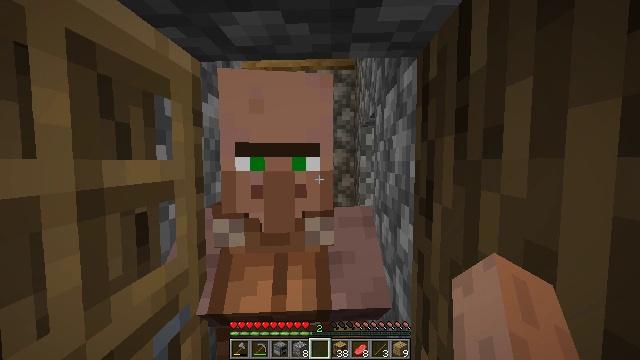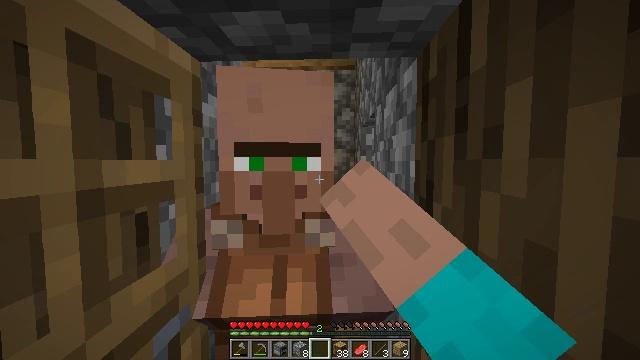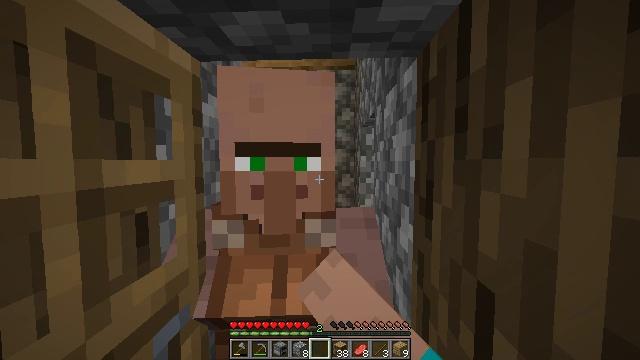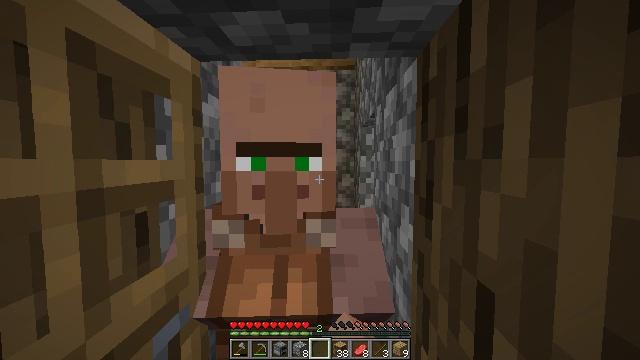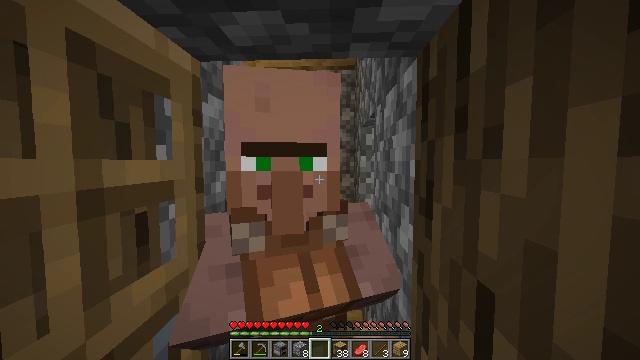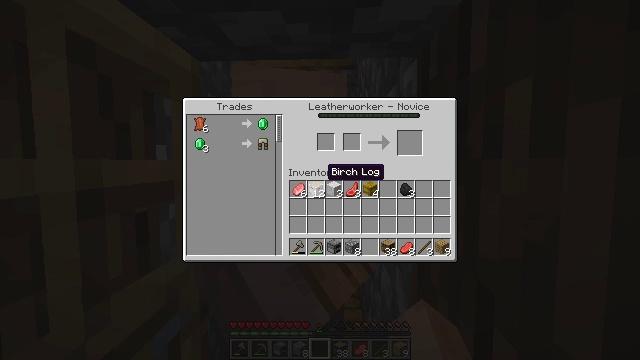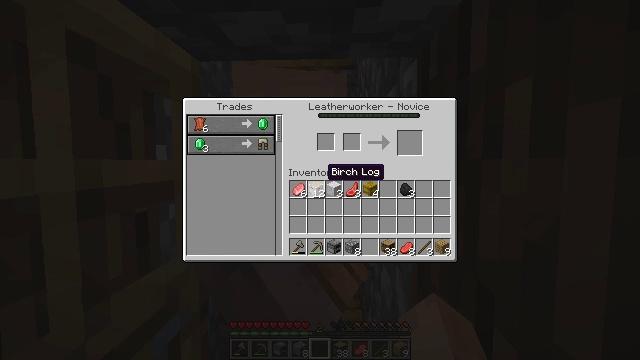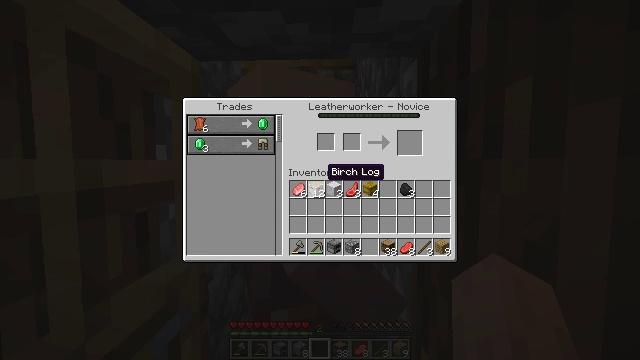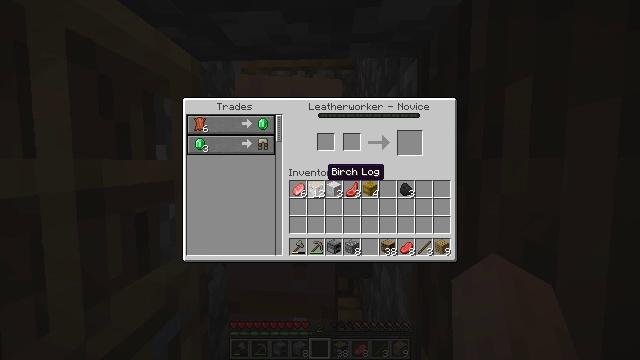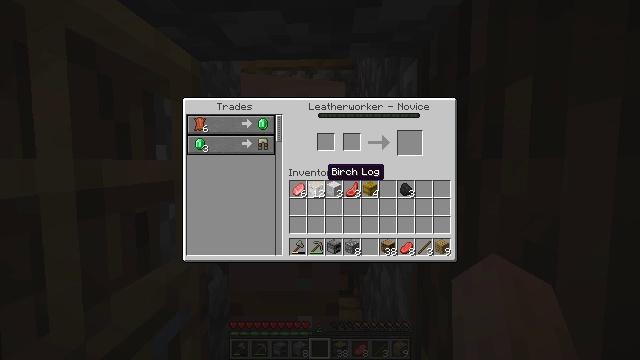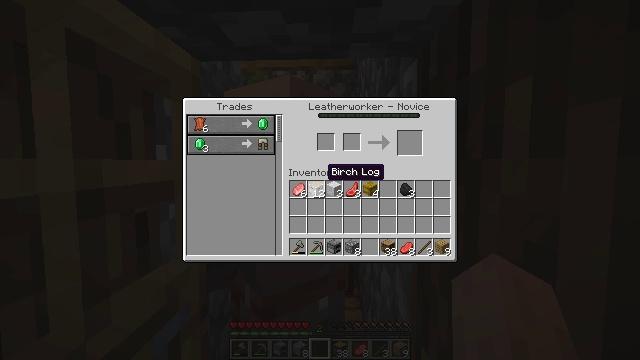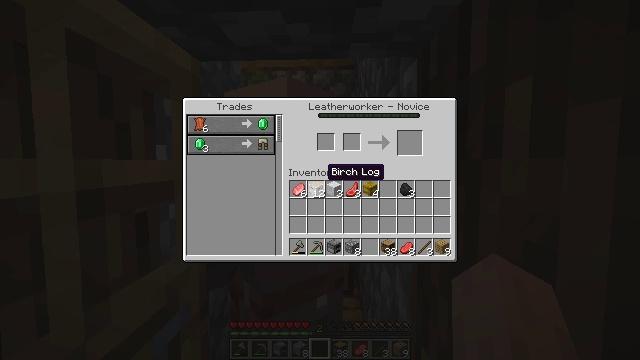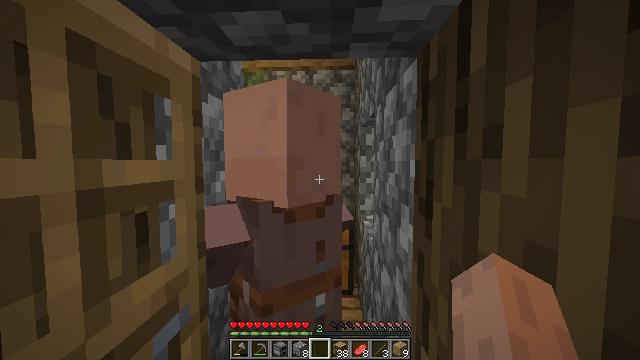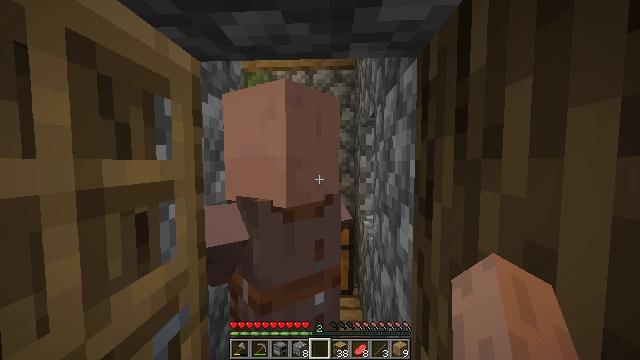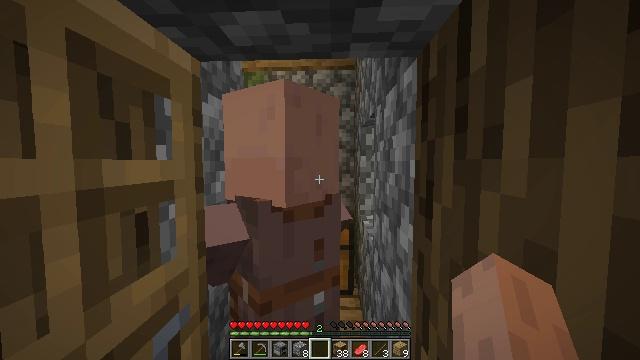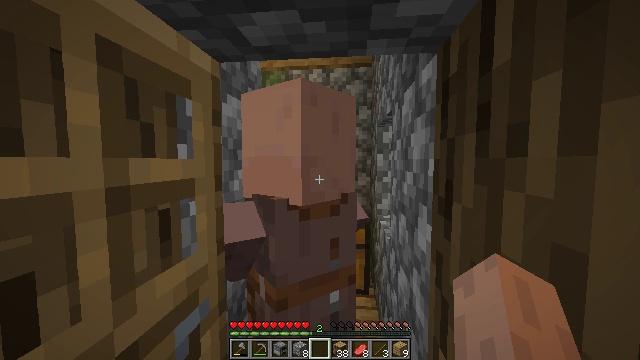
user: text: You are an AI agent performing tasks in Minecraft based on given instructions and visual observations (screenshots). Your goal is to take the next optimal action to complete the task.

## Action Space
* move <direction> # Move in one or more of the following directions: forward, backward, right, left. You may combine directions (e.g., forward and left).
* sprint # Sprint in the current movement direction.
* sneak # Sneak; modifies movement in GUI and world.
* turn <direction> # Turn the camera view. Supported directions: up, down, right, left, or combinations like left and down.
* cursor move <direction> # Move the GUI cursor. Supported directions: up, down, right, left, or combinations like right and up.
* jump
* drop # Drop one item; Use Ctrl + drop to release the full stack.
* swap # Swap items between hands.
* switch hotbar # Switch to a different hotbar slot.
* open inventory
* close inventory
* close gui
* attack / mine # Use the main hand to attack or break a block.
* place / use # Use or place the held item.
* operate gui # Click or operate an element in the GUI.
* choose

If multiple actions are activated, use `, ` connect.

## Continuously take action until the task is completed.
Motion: motion action
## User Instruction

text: Gather the chest from its place.
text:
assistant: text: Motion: use / place
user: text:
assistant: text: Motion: use / place
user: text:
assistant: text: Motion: use / place
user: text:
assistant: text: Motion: no_op
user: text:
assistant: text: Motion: open gui
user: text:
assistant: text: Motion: no_op
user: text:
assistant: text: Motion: no_op
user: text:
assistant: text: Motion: no_op
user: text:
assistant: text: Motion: no_op
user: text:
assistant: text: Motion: no_op
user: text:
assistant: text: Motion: no_op
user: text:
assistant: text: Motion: no_op
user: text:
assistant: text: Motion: close gui
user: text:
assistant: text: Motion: no_op
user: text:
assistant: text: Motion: turn left
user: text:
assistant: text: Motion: move back, turn left
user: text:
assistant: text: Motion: move back, turn left
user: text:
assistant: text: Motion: move back, turn left
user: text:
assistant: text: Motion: move back, turn left
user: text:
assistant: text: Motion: move back and move right, turn left
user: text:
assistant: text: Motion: move back and move right, turn left and down
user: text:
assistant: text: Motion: move back and move right, turn left and down
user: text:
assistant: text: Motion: move back and move right, turn left
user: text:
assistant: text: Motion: move back and move right, turn left
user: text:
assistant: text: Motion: move back, turn left
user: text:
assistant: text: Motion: turn left
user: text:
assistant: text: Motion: no_op
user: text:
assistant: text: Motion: move forward
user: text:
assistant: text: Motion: move forward
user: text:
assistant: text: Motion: move forward